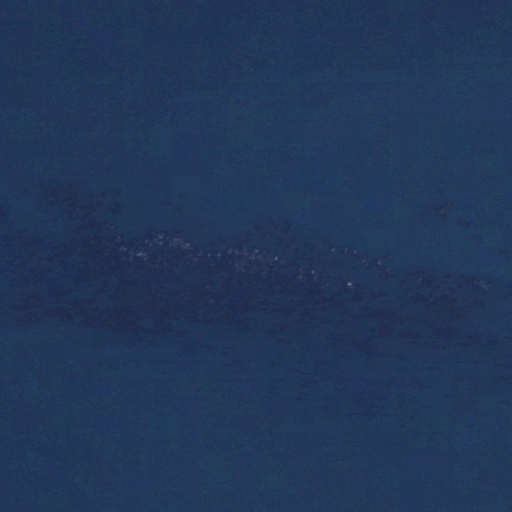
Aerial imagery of rock in Washington named Crescent Rock containing only open water